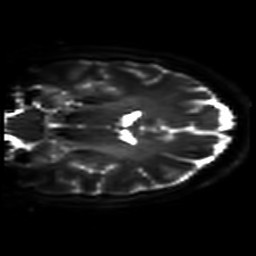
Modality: DWI
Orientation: coronal
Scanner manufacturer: philips
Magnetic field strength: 7 T
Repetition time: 9.612 s
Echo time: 0.073 s